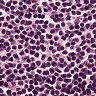
Metastatic tissue present: no